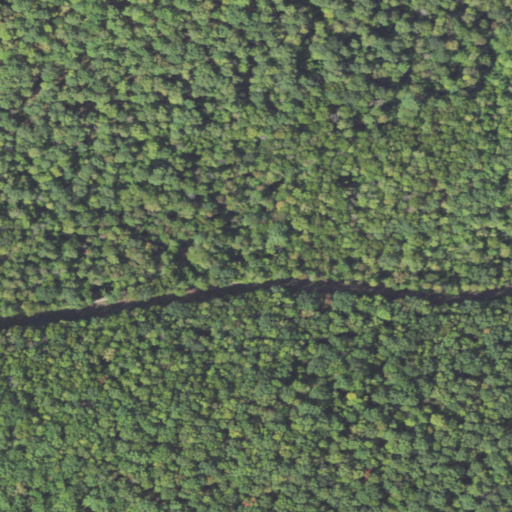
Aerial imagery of valley in Pennsylvania named Cozy Hollow containing deciduous forest and mixed forest